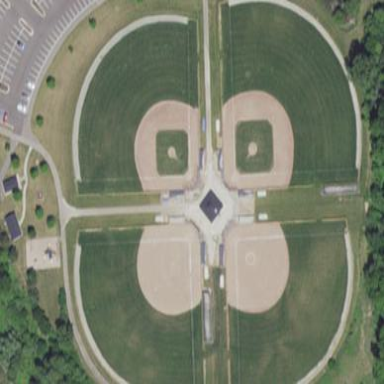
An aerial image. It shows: Baseball pitch for leisure land activities.